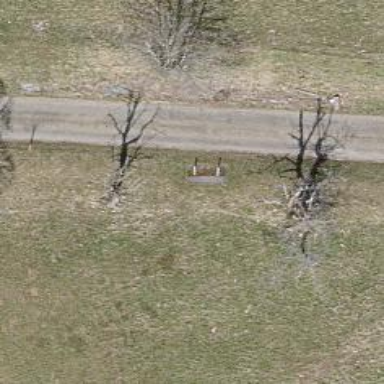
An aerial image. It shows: Bench.